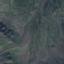
Land use / land cover: HerbaceousVegetation